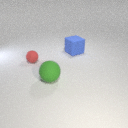
large blue rubber cube behind small red rubber sphere